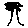
Label: tree